Question: I'm trying to create a plot to show a temperature gradient over a level surface. I am able to get the colors down but it is not interpolating the way I need it to. <URL> is how the graph currently looks. It should look like the color bar, since to top two points are 23.7 and the bottom two points are 23.4. The code I used is:

'''
xi, yi = np.linspace(xm, xM, 500), np.linspace(ym, yM, 500)
xi, yi = np.meshgrid(xi, yi)
xo=[0, 0, 2, 2]
yo=[0, 2, 0, 2]
ao=[23.4, 23.7, 23.4, 23.7]
rbf = scipy.interpolate.Rbf(xo, yo, ao, function='linear')
ai = rbf(xi, yi)
plt.xlabel('X')
plt.ylabel('Y')
plt.imshow(ai, vmin=am, vmax=aM, origin='lower', extent=[xm, xM, ym, yM])
plt.scatter(xo, yo, c=ao)
plt.colorbar()
plt.show()
'''
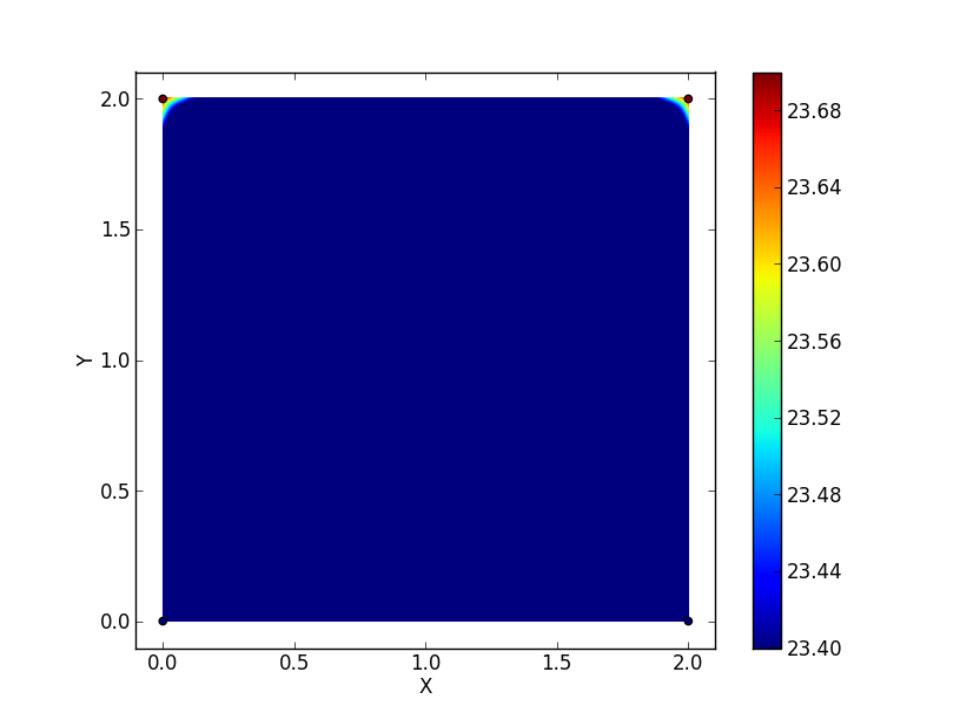
Answer: To expand on my earlier comment:
What's happening is due to your 'a'-values having absolute values ~10x greater than the 'x' and 'y' values.
This leads to numerical stability issues when solving for the appropriate weights. Scipy should probably do some sanity checks and "whiten" (a.k.a. rescale) the input data, but it doesn't.
Due to the incorrect weights, the interpolated values are below the mininimum input 'a' values (which shouldn't happen with a linear RBF). This leads to your specified 'vmin' and 'vmax' values "clipping" the grid, as @user1767344 noticed. I'm displaying the "unclipped" version below, but if you specify a similar 'vmin' and 'vmax', you'll see the same results as your original example.
As an example:
'''
import numpy as np
import scipy.interpolate
import matplotlib.pyplot as plt
def main():
x = np.array([0, 0, 2, 2])
y = np.array([0, 2, 0, 2])
a = np.array([23.4, 23.7, 23.4, 23.7])
xi, yi = np.mgrid[x.min():x.max():500j, y.min():y.max():500j]
a_orig = normal_interp(x, y, a, xi, yi)
a_rescale = rescaled_interp(x, y, a, xi, yi)
plot(x, y, a, a_orig, 'Not Rescaled')
plot(x, y, a, a_rescale, 'Rescaled')
plt.show()
def normal_interp(x, y, a, xi, yi):
rbf = scipy.interpolate.Rbf(x, y, a)
ai = rbf(xi, yi)
return ai
def rescaled_interp(x, y, a, xi, yi):
a_rescaled = (a - a.min()) / a.ptp()
ai = normal_interp(x, y, a_rescaled, xi, yi)
ai = a.ptp() * ai + a.min()
return ai
def plot(x, y, a, ai, title):
fig, ax = plt.subplots()
im = ax.imshow(ai.T, origin='lower',
extent=[x.min(), x.max(), y.min(), y.max()])
ax.scatter(x, y, c=a)
ax.set(xlabel='X', ylabel='Y', title=title)
fig.colorbar(im)
main()
'''

The only difference between the two is just to linearly rescale the input and output 'a' values between 0 and 1:
'''
def normal_interp(x, y, a, xi, yi):
rbf = scipy.interpolate.Rbf(x, y, a)
ai = rbf(xi, yi)
return ai
def rescaled_interp(x, y, a, xi, yi):
a_rescaled = (a - a.min()) / a.ptp()
ai = normal_interp(x, y, a_rescaled, xi, yi)
ai = a.ptp() * ai + a.min()
return ai
'''
Because it's a 2D interpolation method, the result isn't exactly "like the colorbar". If you want it be, you can just use a 1D interpolation and tile the results. Alternately, this is a case where simple triangulation interpolation methods (e.g. <URL>